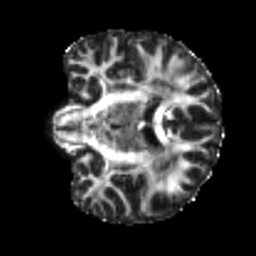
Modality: FA
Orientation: coronal
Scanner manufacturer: siemens
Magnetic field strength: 3 T
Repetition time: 4 s
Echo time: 0.0594 s